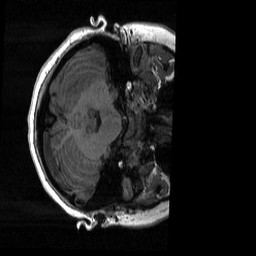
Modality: T1w
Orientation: axial
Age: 22
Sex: female
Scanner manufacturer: siemens
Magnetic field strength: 3 T
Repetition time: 2.3 s
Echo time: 0.00298 s